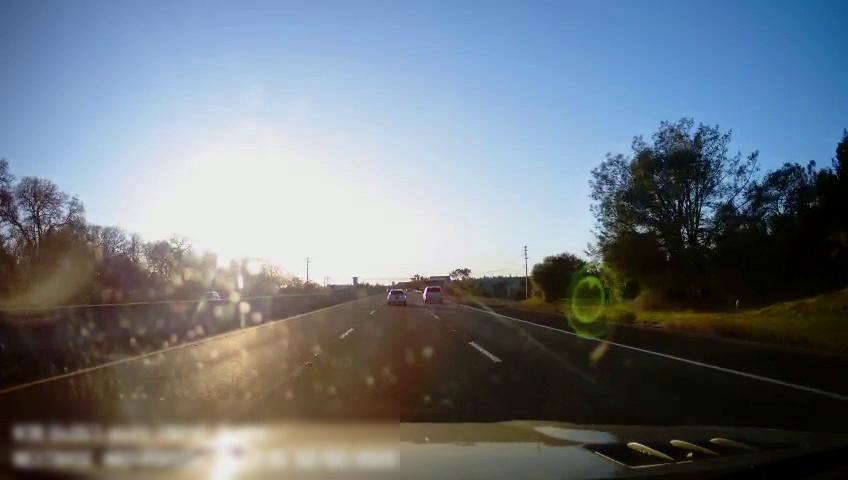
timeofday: Day
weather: Cloudy
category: Drivable Space
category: Vehicles | Car
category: Vehicles | Car
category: Vehicles | SUV
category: Lanes | Alternate Lane
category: Lanes | Current Lane
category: Lanes | Current Lane
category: Lanes | Alternate Lane
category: Traffic | Signs